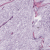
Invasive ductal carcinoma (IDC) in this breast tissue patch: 1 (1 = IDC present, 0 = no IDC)